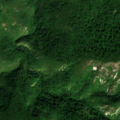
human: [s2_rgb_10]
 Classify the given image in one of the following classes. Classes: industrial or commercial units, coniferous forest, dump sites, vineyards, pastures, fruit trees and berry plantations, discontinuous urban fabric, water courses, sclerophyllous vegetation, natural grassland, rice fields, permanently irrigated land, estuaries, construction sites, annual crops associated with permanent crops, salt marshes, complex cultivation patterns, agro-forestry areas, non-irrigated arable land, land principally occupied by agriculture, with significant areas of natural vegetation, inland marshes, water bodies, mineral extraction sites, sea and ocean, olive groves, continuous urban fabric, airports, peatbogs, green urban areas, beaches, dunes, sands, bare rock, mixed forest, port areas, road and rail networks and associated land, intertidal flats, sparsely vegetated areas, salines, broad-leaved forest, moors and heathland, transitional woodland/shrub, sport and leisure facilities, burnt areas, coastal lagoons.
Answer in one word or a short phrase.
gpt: broad-leaved forest, transitional woodland/shrub